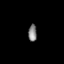
Tissue: lung
Cell type: Epithelial cells
Senescence score: 0.1835
Nuclear area (px): 141
Mean DAPI intensity: 131.504